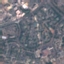
Label: Residential